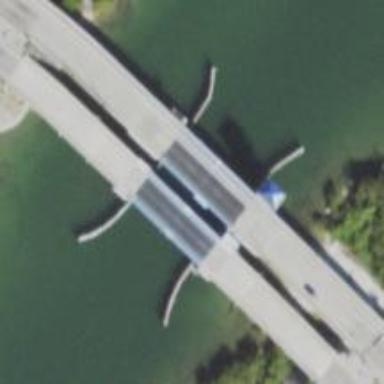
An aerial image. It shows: Movable drawbridge that is man-made.